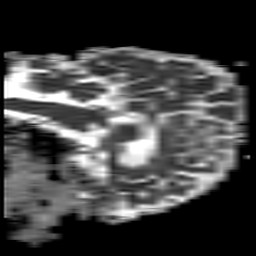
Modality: ADC
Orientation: sagittal
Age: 72
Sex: female
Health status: ill
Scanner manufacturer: philips
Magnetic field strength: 3 T
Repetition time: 3.8 s
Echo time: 0.09 s